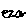
Label: hexagon